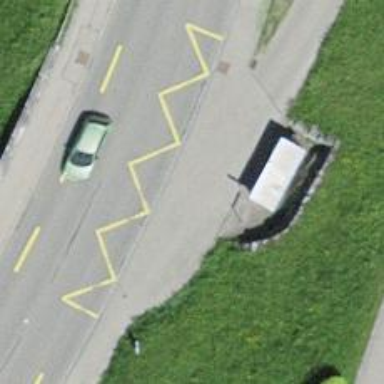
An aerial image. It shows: Bus stop with sheltered platform for public transport.